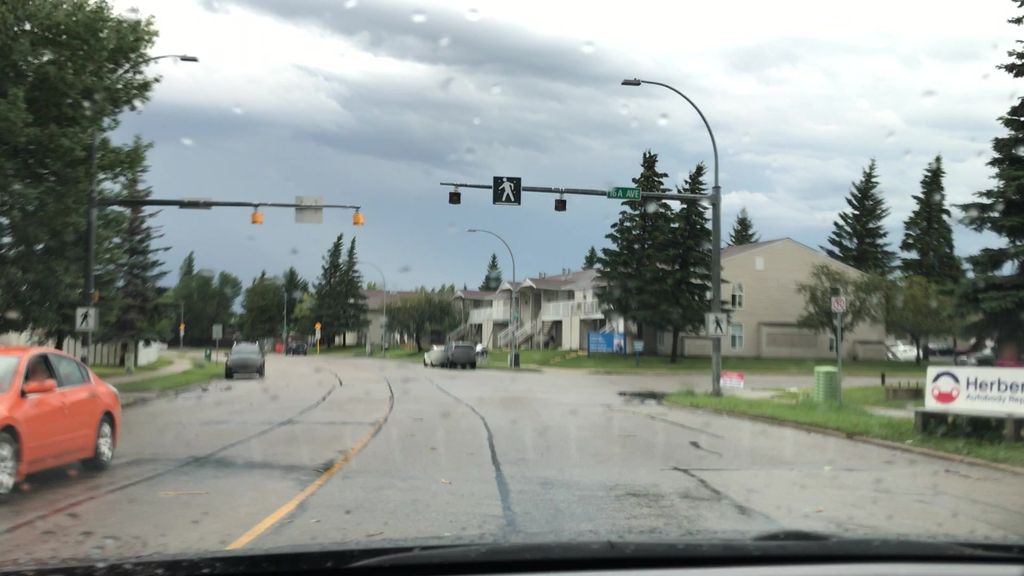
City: edmonton